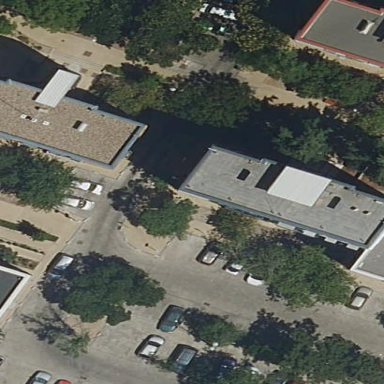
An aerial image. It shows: Image showing building with apartments.